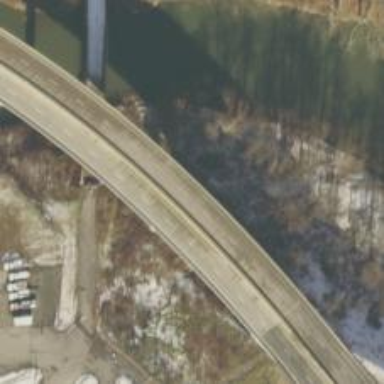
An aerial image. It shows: Primary highway bridge over expressway.